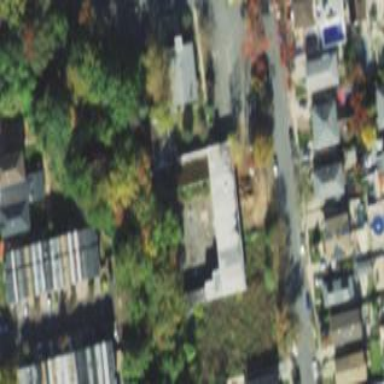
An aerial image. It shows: School building.